Question: I am trying to add a button in the 'Customers->Account Information' tab. I want the button to do an action when it is clicked. I would like to do this in a custom module. I'm not too fond of the idea of rewriting core files or any classes. From what I have googled people say you can do this using an 'Observer', an example is <URL> , if that is true then I would like to do it this way.
I know how to make a basic module, what I need help on is how do you put a button in a specific tab without rewriting the files/classes?
Here is the screenshot
I would like to add the button on this tab.
Here is my code so far, maybe I am making a mistake somewhere.
'''
-app
-local
-Rdtmodules
-ChangeGroupNotification
-etc
-config.xml
-Model
-Observer.php
-etc
-modules
-Rdtmodules_ChangeGroupNotification.xml
'''
'''
<?xml version="1.0" encoding="UTF-8"?>
<config>
<modules>
<Rdtmodules_ChangeGroupNotification>
<version>1.0.0</version>
</Rdtmodules_ChangeGroupNotification>
</modules>
<global>
<models>
<rdtmodules_changegroupnotification>
<class>Rdtmodules_ChangeGroupNotification_Model</class>
</rdtmodules_changegroupnotification>
</models>
<events>
<adminhtml_block_html_before>
<observers>
<rdtmodules_changegroupnotification>
<class>rdtmodules_changegroupnotification/observer</class>
<method>sendCustomerGroupChangeNotification</method>
<type>singleton</type>
</rdtmodules_changegroupnotification>
</observers>
</adminhtml_block_html_before>
</events>
</global>
</config>
'''
'''
<?php
class Rdtmodules_ChangeGroupNotification_Model_Observer {
public function sendCustomerGroupChangeNotification(Varien_Event_Observer $observer) {
$block = $observer->getEvent()->getData('block');
if($block->getId() == 'customer_edit' && $block->getRequest()->getControllerName() == 'customer_edit') {
$block->addButton('test_print', array(
'label' => 'Test',
'onclick' =>'setLocation('' . $block->getUrl('html/sales_order/print') . '')',
'class' => 'go'
));
}
}
}
'''
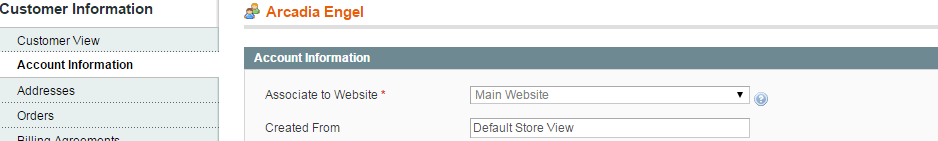
Answer: So I figured the problem was with my if statements since everything else was working. So first here is my code for the observer.
'''
<?php
class Rdtmodules_GroupNotification_Model_Observer
{
public function sendNotification(Varien_Event_Observer $observer){
$block = $observer->getEvent()->getData('block');
if($block->getNameInLayout() == 'customer_edit' && $block->getRequest()->getControllerName() == 'customer') {
$block->addButton('test_print', array(
'label' => 'Test',
'onclick' =>'setLocation('' . $block->getUrl('html/sales_order/print') . '')',
'class' => 'go'
));
}
}
}
'''
the '$block->getId()' didn't return anything which is why it wasn't working. Also the controller name was not 'customer_edit' it was just 'customer' o.o.
How i figured this out was I printed the controller names action names and block names in the layout.
'''
echo "Controller Name: " . $block->getRequest()->getControllerName();
echo "Action Name: " . $block->getRequest()->getActionName();
echo "Block Name: " . $block->getNameInLayout();
'''
That is how I figured out what the problem was.
Very useful.